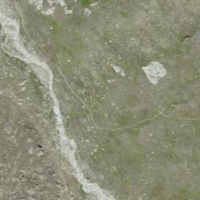
EUNIS habitat code: 31
Species observed at this site:
Achillea nana